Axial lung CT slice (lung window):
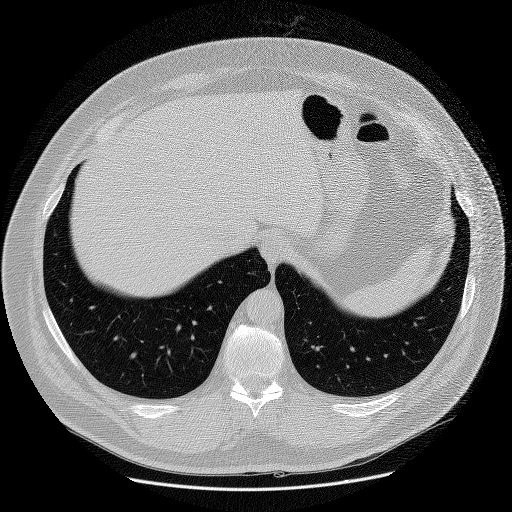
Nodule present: no